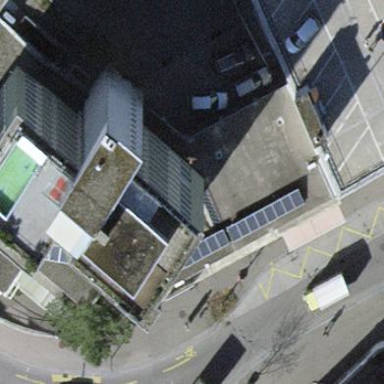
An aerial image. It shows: Building with flat roof coloured dim gray. The building itself is yellow-green in colour.